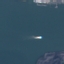
Land use / land cover class: SeaLake